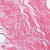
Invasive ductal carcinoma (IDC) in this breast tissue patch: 0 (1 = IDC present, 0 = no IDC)